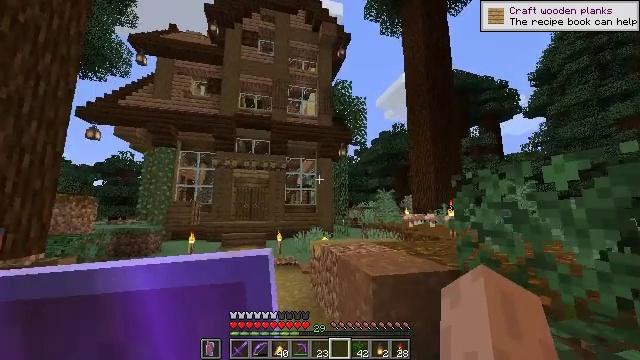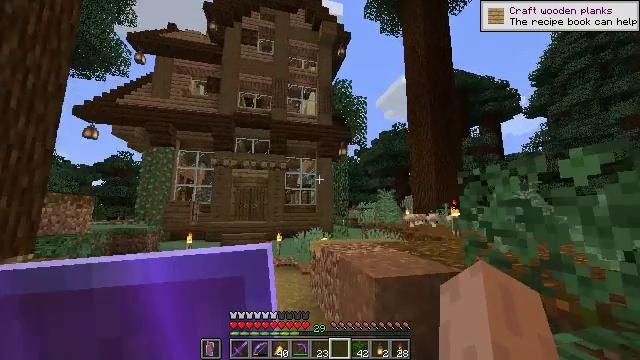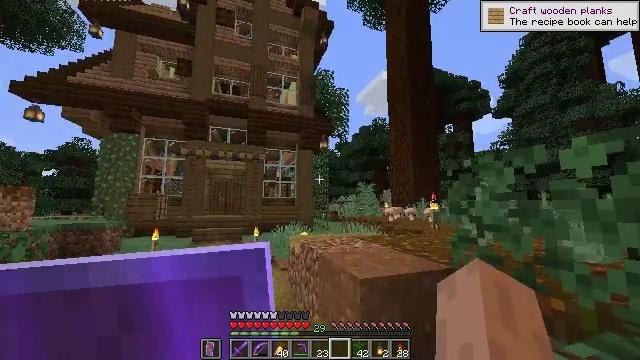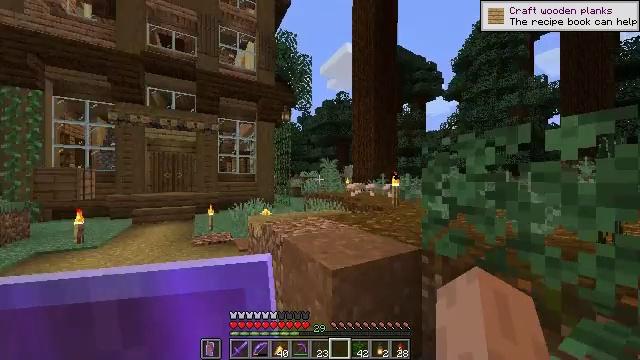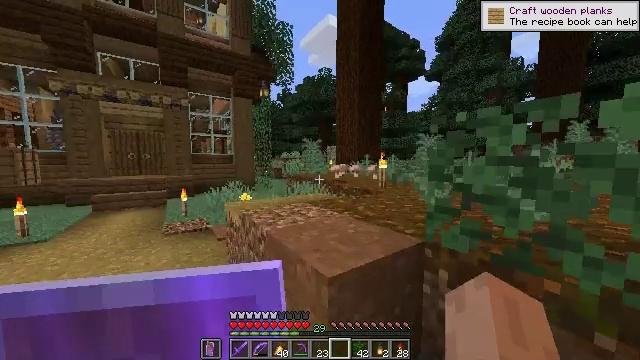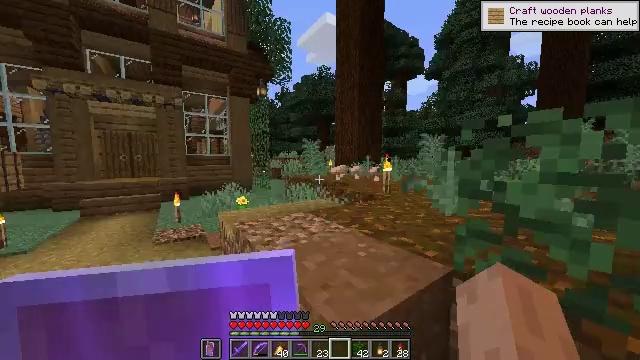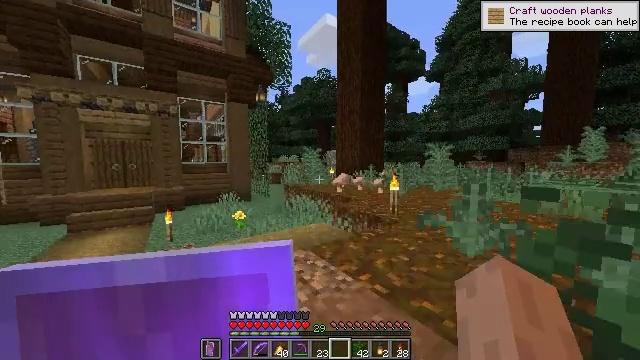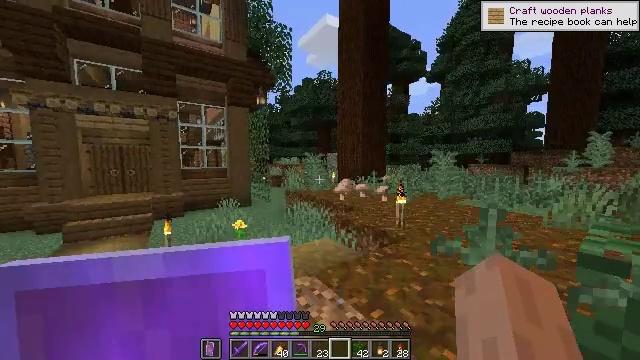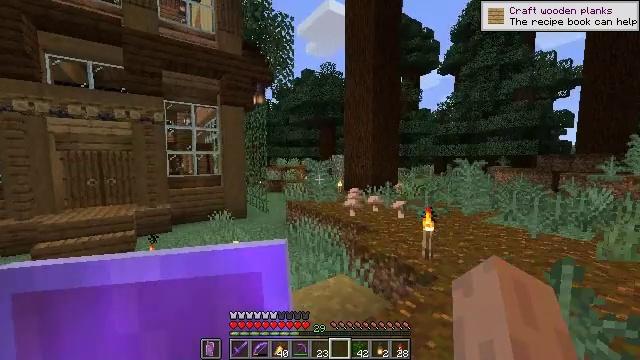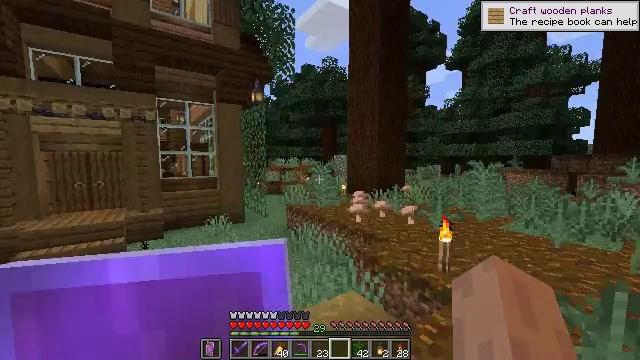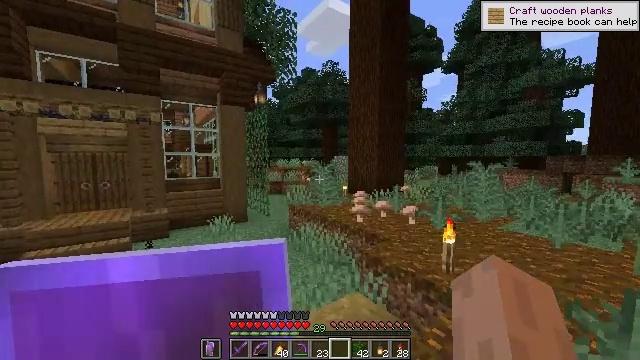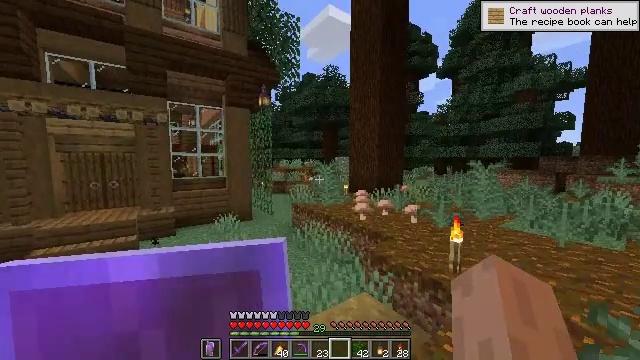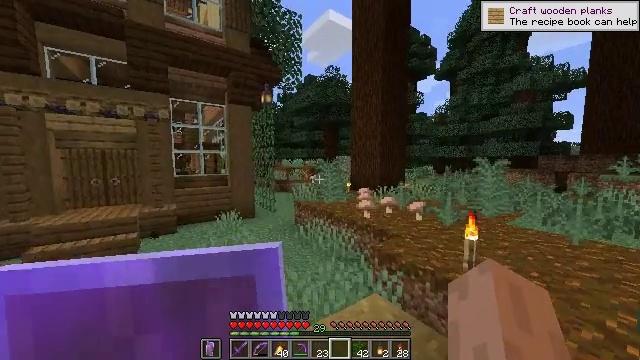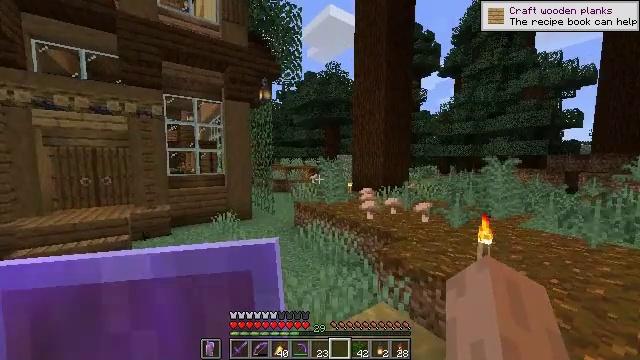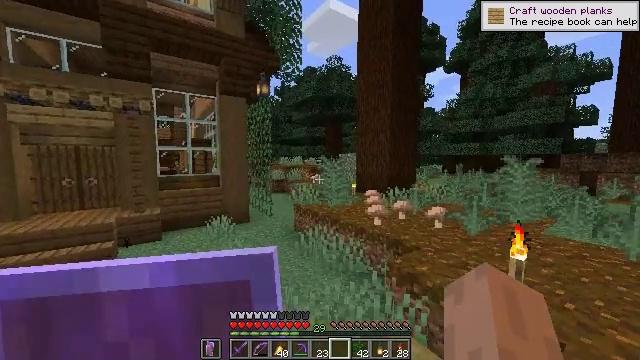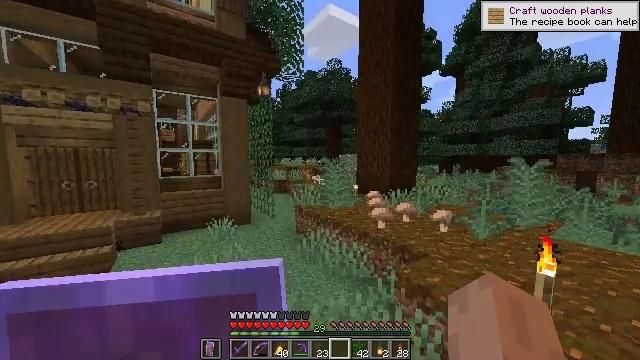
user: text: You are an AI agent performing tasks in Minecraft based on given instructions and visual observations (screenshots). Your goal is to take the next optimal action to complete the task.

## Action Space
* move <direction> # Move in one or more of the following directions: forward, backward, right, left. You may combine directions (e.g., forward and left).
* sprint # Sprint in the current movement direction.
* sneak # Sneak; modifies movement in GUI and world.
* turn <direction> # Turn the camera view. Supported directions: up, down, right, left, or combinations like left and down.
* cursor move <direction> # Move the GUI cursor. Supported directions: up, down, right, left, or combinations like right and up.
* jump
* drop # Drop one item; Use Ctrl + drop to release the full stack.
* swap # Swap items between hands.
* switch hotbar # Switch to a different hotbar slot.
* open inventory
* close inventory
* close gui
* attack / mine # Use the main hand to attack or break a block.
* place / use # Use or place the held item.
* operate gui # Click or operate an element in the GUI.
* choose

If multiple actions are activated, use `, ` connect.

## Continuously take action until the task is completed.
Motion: motion action
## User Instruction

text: Gather vines from trees or structures.
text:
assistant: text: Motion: move forward, sprint
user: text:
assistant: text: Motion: move forward, sprint, turn right and down
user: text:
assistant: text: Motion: move forward, sprint, turn right and down
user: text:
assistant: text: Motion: move forward, sprint, turn right and down
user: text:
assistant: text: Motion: move forward, sprint, jump
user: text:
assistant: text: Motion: move forward, sprint, jump
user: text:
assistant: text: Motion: move forward, sprint, jump
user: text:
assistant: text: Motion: move forward, sprint, jump
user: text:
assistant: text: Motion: move forward, sprint
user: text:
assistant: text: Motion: move forward, sprint
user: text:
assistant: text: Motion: move forward, sprint
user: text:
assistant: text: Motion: move forward, sprint
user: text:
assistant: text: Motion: move forward, sprint
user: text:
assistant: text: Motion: move forward, sprint
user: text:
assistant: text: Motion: move forward, sprint
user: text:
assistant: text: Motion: move forward, sprint, turn right
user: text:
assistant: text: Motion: move forward, sprint, turn right
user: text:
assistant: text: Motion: move forward, sprint, turn right
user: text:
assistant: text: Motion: move forward, sprint
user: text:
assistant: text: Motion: move forward, sprint
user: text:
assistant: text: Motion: move forward, sprint, jump
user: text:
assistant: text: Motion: move forward, sprint, jump
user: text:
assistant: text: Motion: move forward, sprint, jump
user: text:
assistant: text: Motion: move forward, sprint, jump
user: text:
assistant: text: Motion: move forward, sprint, jump
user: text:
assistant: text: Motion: move forward, sprint
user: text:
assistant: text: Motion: move forward, sprint
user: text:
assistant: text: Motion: move forward, sprint
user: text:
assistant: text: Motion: move forward, sprint
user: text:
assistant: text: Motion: move forward, sprint